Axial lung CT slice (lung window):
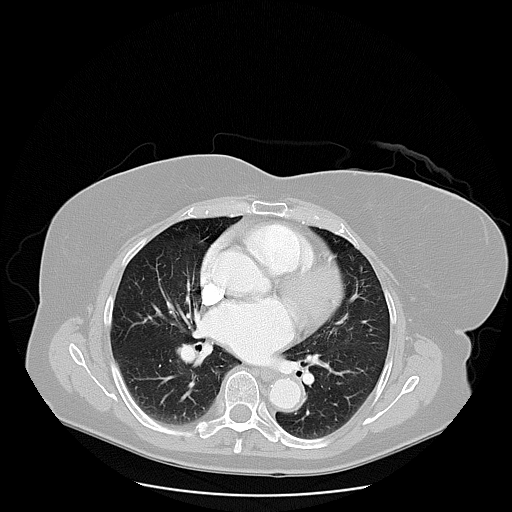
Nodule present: no